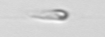
Label: flagellate_morphotype3